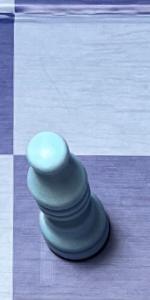
Label: Bishop_White